Interaction volume radius: 5 \u00c5
Interaction volume height: 15 \u00c5
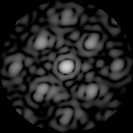
Disorder parameter: 0.4374